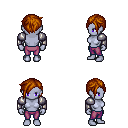
a pixel art fantasy rpg character, female body template, dark elf, purple skin, steel arm armor, magenta pants, brunette pixie cut hairstyle, four views (front, back, left, right), 2x2 character sprite sheet, small pixel art, hard edges, no anti-aliasing